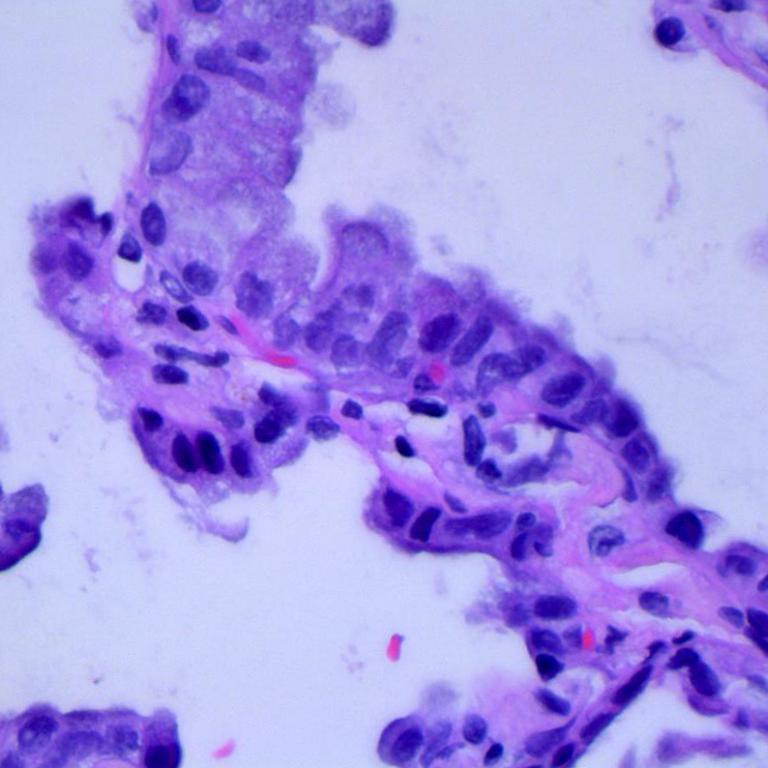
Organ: lung
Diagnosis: adenocarcinomas